Interaction volume radius: 5 \u00c5
Interaction volume height: 15 \u00c5
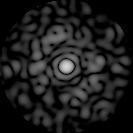
Disorder parameter: 0.8009